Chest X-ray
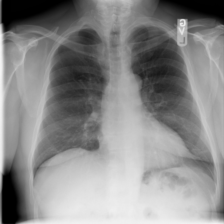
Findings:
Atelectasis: negative
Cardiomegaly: negative
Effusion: negative
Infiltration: negative
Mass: negative
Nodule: negative
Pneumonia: negative
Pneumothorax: negative
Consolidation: negative
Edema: negative
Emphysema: negative
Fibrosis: negative
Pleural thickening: negative
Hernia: negative